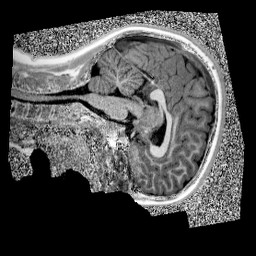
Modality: UNIT1
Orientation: sagittal
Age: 11
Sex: male
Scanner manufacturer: siemens
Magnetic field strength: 3 T
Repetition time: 4 s
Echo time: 0.00299 s